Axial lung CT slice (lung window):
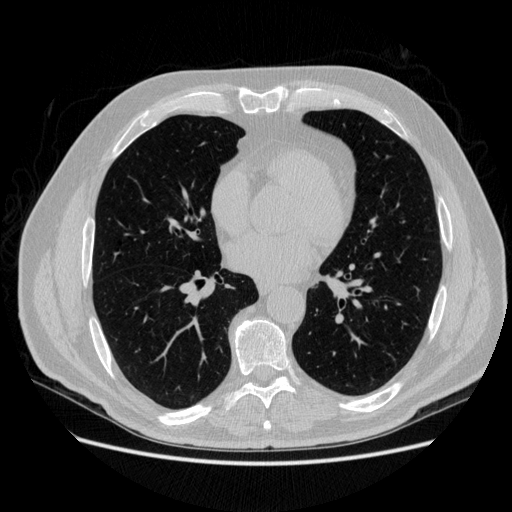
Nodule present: no